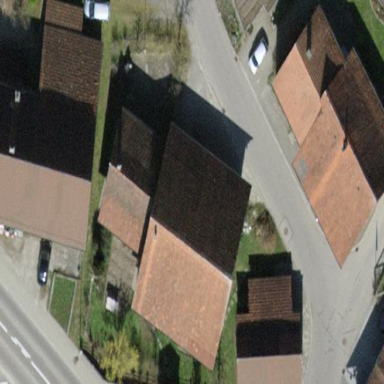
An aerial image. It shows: Farm building with gabled roof.